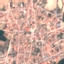
Land use / land cover class: Residential